Interaction volume radius: 5 \u00c5
Interaction volume height: 20 \u00c5
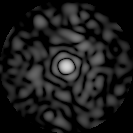
Disorder parameter: 0.8711